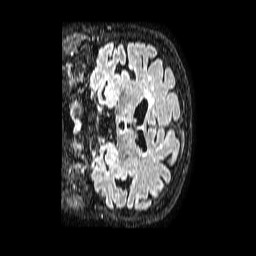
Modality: FLAIR
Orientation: coronal
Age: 65
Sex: female
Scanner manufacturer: philips
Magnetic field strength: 1.5 T
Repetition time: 4.8 s
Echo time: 0.3 s